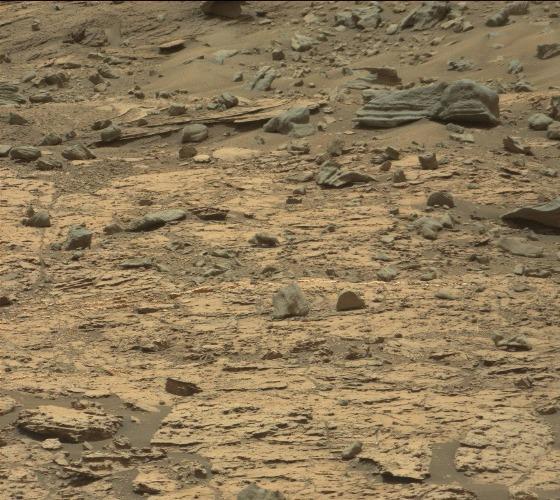
Terrain classes present: Gravel / Sand / Soil, Rock, Shadow